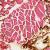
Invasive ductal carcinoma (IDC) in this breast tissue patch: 0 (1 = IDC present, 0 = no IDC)